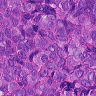
Metastatic tissue present: yes